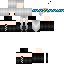
A female human skin with pale skin, wearing blonde long hair dressed in a blue hoodie and black pants, featuring a closed mouth.